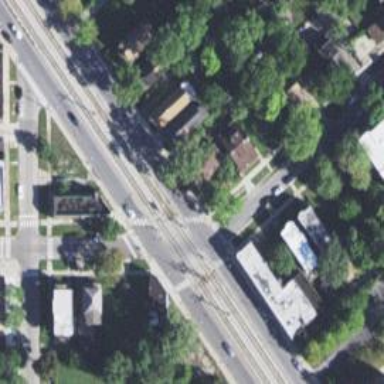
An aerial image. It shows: Uncontrolled footway crossing with zebra markings.